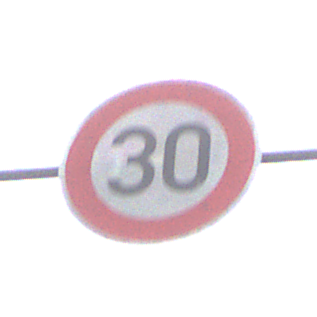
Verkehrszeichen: Geschwindigkeit30
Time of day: Midday
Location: Outdoor (Nature)
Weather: Overcast
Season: Autumn
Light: Natural